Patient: sex F, age 56
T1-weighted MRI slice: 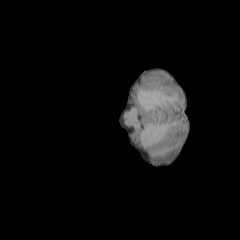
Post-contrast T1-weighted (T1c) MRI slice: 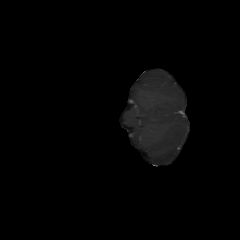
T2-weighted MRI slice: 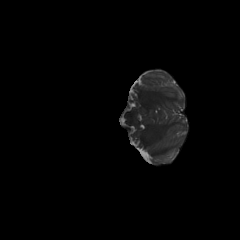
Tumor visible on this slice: no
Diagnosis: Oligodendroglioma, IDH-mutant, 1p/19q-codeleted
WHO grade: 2